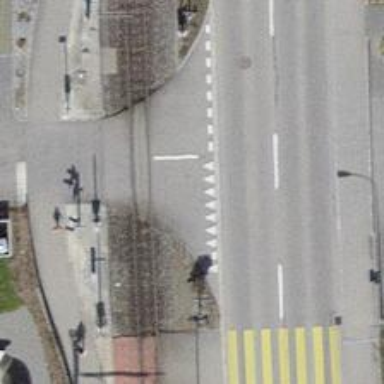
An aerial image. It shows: Road with "give way" sign.